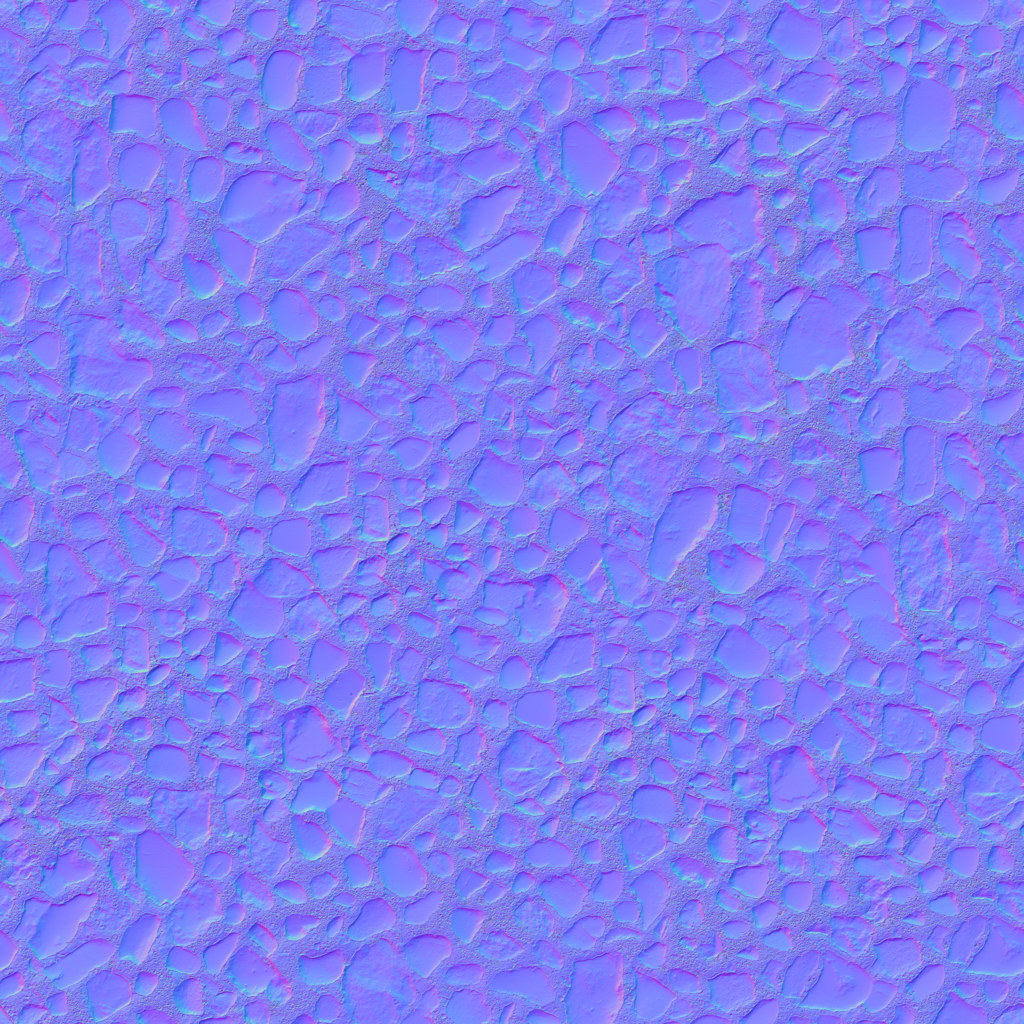
Texture map type: NormalDX